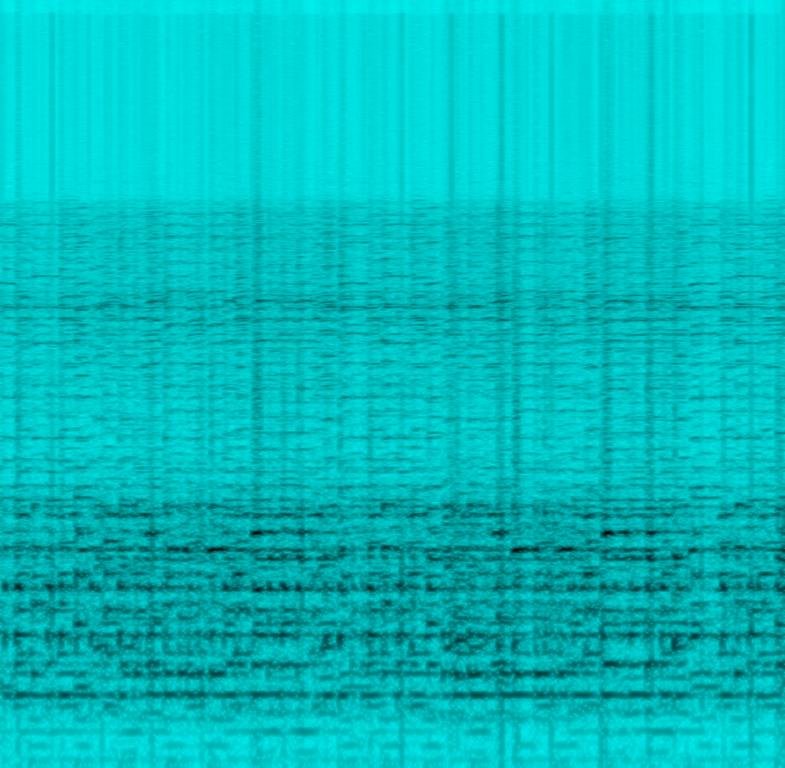
The low quality recording features a steel guitar melody, followed by accordion melody. There are some popping sounds and it sounds passionate, happy and joyful.